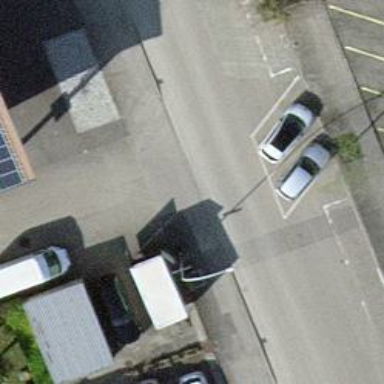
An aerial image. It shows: Paved parking aisle with sidewalk.